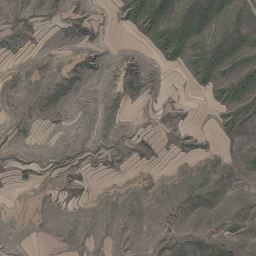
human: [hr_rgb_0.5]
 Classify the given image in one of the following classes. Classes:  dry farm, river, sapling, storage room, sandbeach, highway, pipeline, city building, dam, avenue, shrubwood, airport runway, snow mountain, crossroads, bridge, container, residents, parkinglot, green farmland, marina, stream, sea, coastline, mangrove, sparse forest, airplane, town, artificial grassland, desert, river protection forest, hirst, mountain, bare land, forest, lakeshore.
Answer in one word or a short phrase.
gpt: mountain